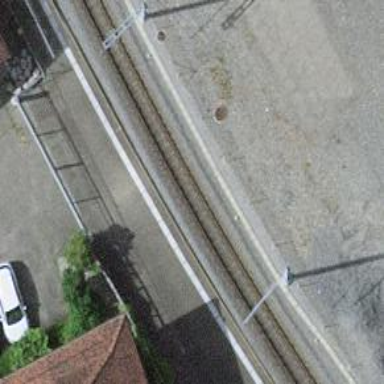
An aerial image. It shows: Fence with chain link type.